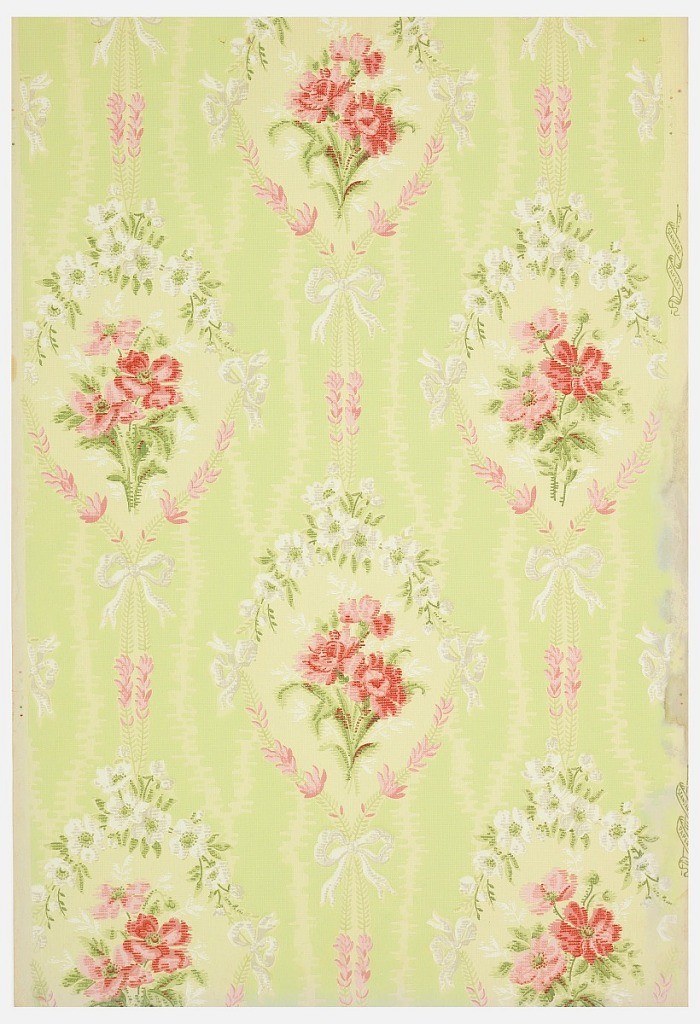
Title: Sidewall - sample
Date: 1907–08
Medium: Machine-printed
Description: Floral bouquet in medallion, printed in void of moire-like background. Printed in green, pink and white.